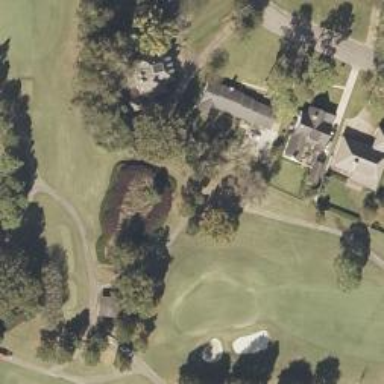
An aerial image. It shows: Golf cartpath that is also road path.